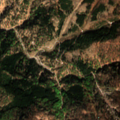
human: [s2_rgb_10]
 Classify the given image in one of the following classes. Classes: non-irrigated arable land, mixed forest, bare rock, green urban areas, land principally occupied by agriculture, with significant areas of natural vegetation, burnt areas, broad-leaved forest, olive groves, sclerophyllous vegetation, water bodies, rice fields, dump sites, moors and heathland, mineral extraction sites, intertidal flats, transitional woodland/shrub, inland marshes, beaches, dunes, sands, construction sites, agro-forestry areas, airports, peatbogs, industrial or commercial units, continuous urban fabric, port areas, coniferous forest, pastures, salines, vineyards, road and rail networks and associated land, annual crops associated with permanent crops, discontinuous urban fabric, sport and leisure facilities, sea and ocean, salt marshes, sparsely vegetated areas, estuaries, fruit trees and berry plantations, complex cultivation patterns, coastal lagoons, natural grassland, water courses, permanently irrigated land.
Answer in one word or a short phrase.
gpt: broad-leaved forest, coniferous forest, mixed forest